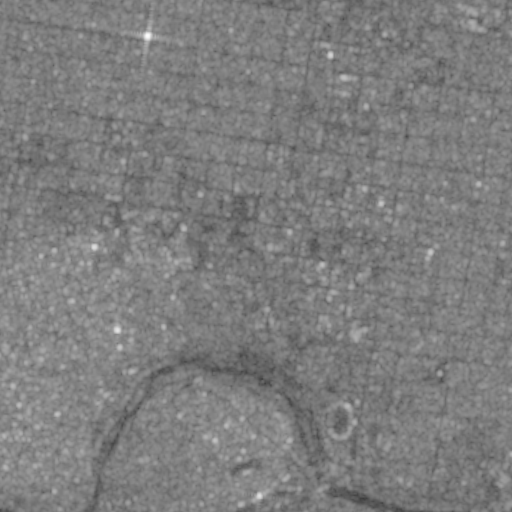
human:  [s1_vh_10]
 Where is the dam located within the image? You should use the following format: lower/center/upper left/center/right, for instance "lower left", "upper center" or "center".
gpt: The dam is located in the lower left of the image.
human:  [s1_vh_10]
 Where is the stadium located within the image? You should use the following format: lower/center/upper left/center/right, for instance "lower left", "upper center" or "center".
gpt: The stadium is located in the lower right of the image.
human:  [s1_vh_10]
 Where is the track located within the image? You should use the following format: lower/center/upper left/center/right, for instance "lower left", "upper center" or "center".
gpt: The track is located in the lower right of the image.
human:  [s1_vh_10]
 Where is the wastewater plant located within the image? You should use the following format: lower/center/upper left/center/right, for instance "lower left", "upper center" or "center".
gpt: The wastewater plant is located in the lower right of the image.
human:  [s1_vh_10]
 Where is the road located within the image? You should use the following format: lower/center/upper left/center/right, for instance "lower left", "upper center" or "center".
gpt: There is no road in the image.

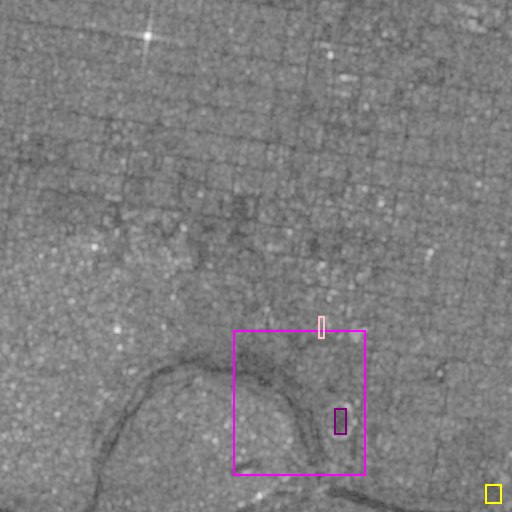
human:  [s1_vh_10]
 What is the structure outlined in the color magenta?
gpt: The structure outlined in magenta is a park.
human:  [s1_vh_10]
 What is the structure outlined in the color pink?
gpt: The structure outlined in pink is a parking lot.
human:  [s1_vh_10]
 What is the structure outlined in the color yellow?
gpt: The structure outlined in yellow is a stadium.
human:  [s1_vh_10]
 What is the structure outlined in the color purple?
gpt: The structure outlined in purple is a track.
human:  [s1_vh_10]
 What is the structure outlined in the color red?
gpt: There is no red outline.